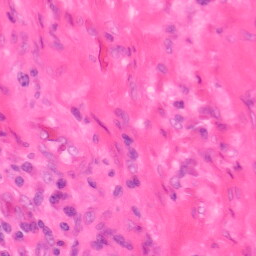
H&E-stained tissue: Colon